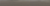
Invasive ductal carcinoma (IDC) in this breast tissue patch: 0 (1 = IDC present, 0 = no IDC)